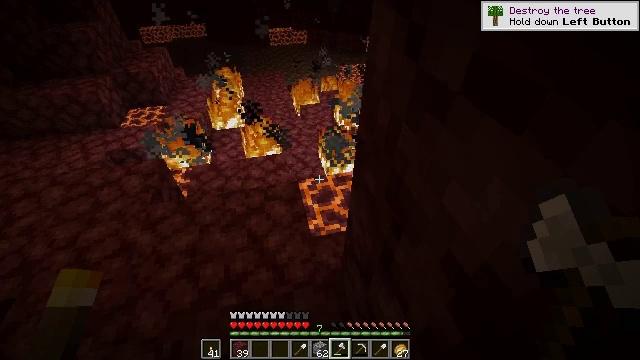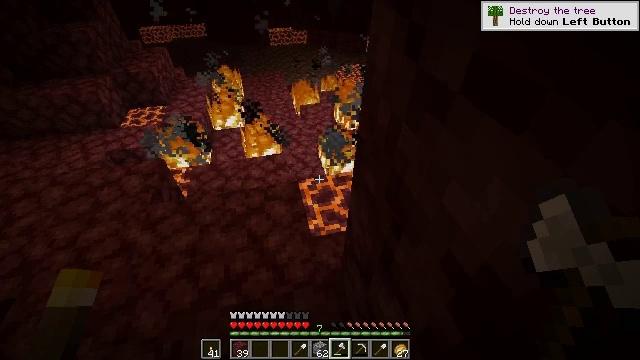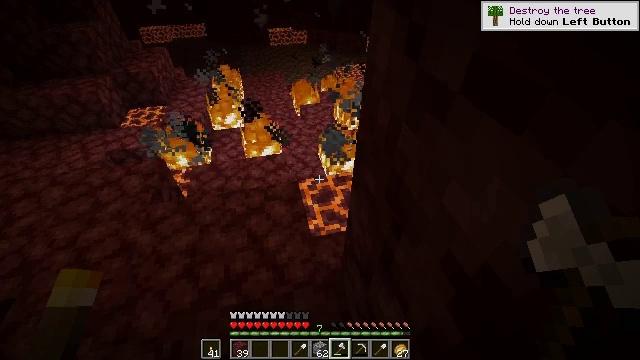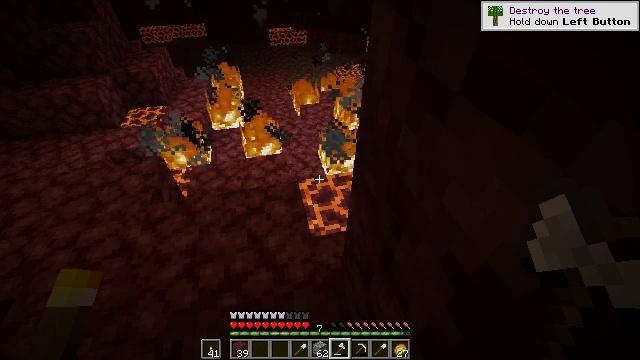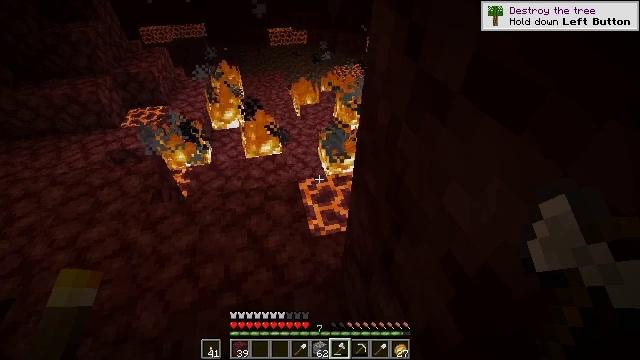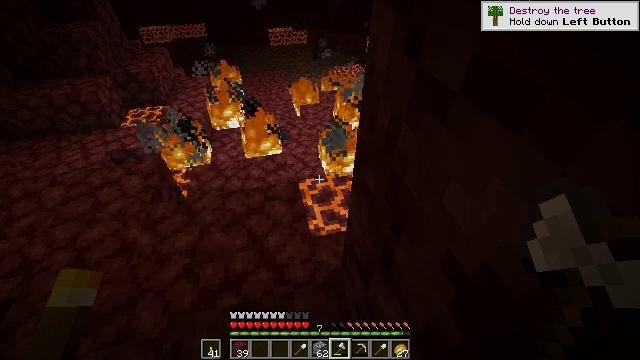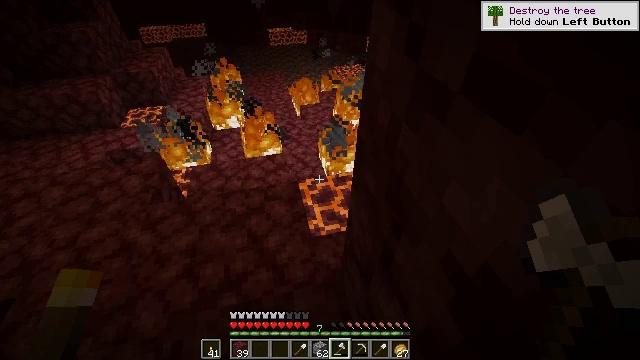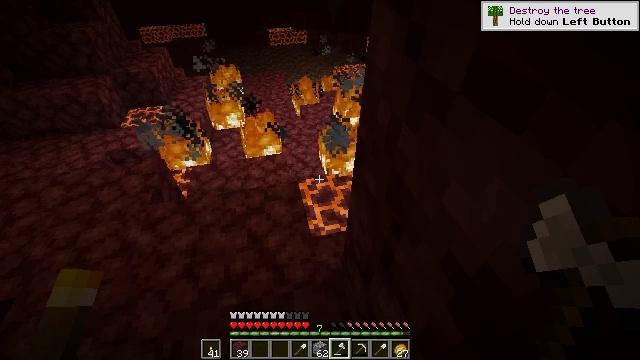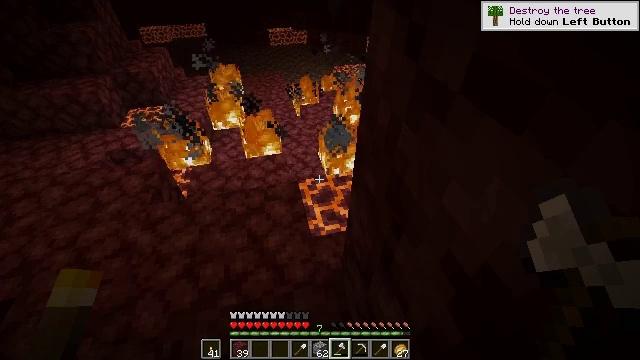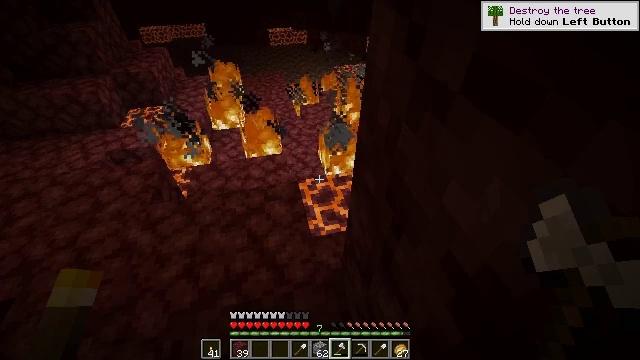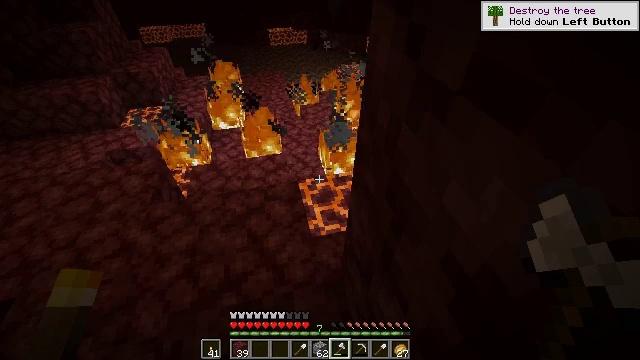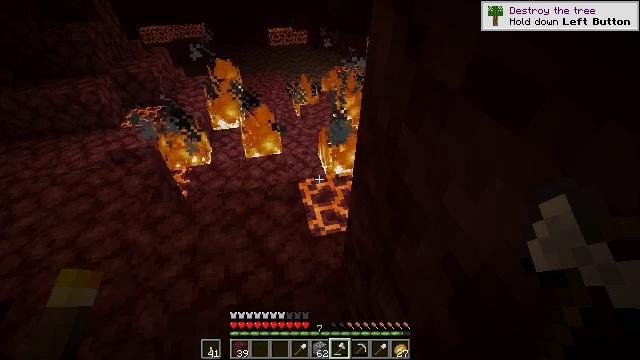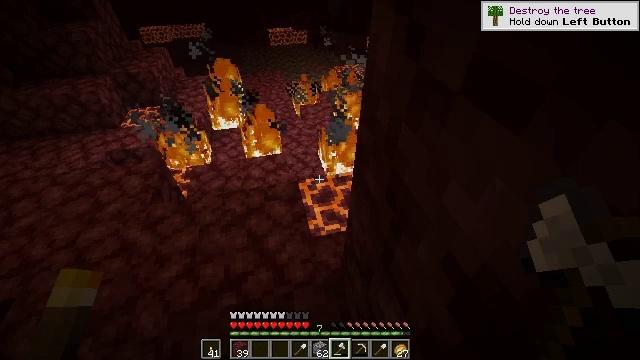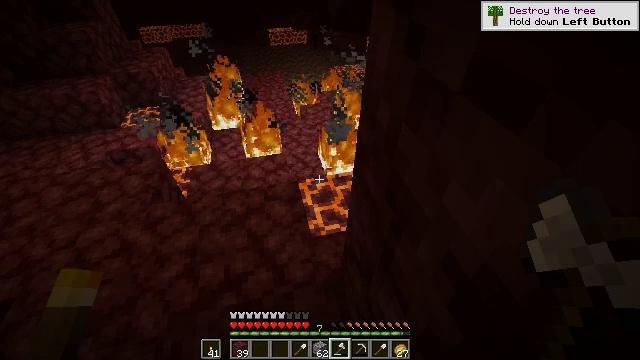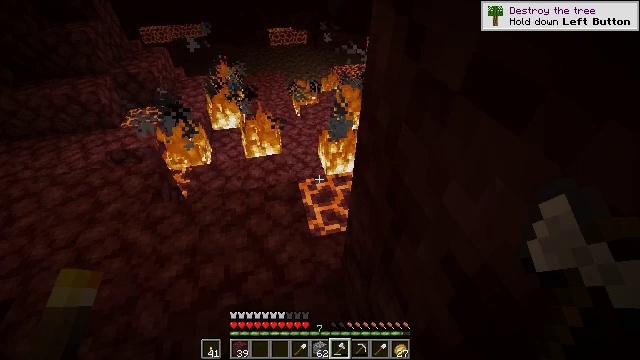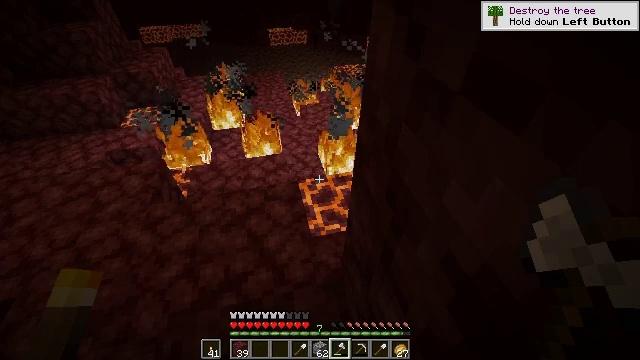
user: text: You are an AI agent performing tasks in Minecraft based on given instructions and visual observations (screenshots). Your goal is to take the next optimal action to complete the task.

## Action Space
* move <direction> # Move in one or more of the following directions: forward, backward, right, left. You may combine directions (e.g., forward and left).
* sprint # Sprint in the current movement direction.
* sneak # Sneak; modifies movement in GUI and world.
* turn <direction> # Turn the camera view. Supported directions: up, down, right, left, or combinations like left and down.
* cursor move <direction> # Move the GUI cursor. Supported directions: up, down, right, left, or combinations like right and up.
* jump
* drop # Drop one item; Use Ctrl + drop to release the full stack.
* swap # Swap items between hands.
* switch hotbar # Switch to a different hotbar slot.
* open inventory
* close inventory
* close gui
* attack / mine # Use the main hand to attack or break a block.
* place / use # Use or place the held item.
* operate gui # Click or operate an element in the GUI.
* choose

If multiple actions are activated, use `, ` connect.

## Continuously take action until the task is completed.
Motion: motion action
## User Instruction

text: Extinguish the fire.
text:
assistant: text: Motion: no_op
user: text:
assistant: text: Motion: no_op
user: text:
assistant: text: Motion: no_op
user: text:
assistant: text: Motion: no_op
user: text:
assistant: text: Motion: no_op
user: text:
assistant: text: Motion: no_op
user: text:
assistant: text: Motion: no_op
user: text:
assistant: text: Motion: no_op
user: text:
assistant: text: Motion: no_op
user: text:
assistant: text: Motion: no_op
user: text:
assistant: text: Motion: no_op
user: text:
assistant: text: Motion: no_op
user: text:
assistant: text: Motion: no_op
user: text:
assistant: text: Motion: no_op
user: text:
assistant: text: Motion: no_op
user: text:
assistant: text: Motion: no_op
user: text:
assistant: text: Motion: no_op
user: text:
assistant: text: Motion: no_op
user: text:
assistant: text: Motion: no_op
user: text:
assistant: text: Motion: no_op
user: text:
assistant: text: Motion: no_op
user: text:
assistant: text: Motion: no_op
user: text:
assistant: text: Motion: no_op
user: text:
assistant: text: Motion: no_op
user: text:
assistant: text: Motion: no_op
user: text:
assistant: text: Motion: no_op
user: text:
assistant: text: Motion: no_op
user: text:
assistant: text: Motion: no_op
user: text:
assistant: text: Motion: no_op
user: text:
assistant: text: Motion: no_op